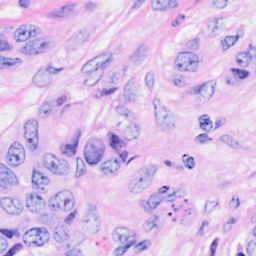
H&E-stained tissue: Breast